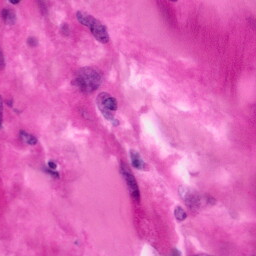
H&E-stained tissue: Pancreatic